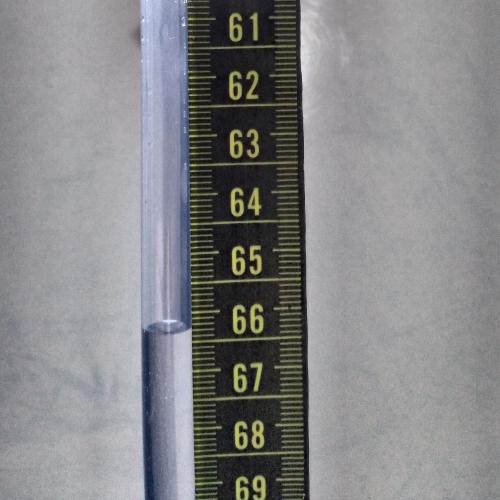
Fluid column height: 66.3 cm